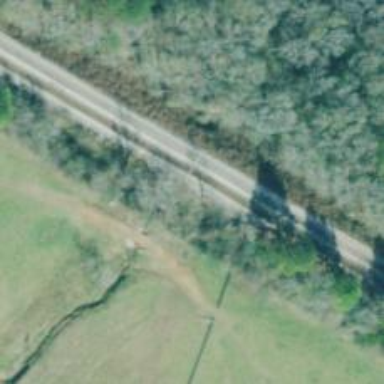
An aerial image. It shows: Culvert tunnel.